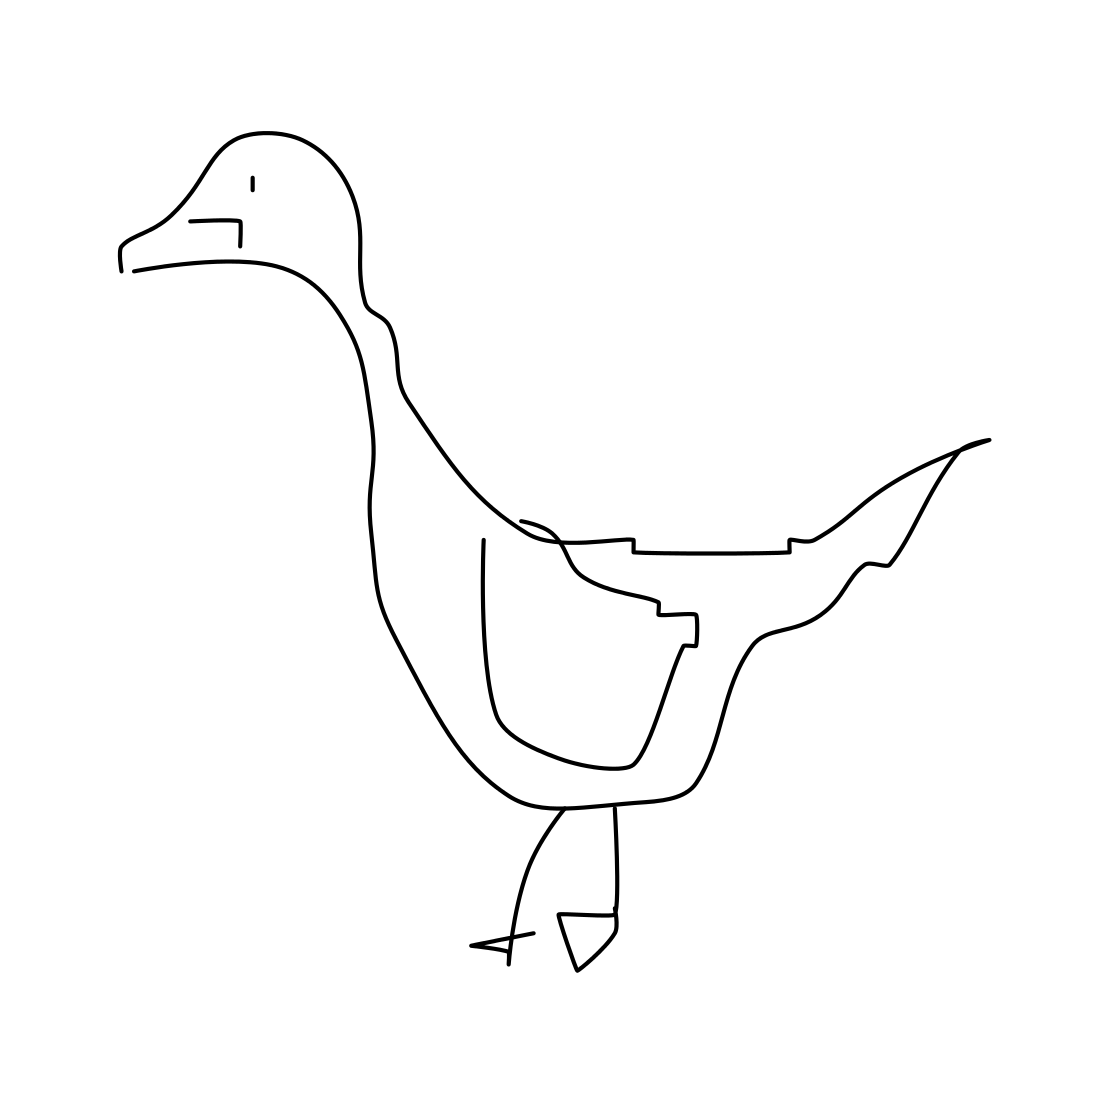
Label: duck